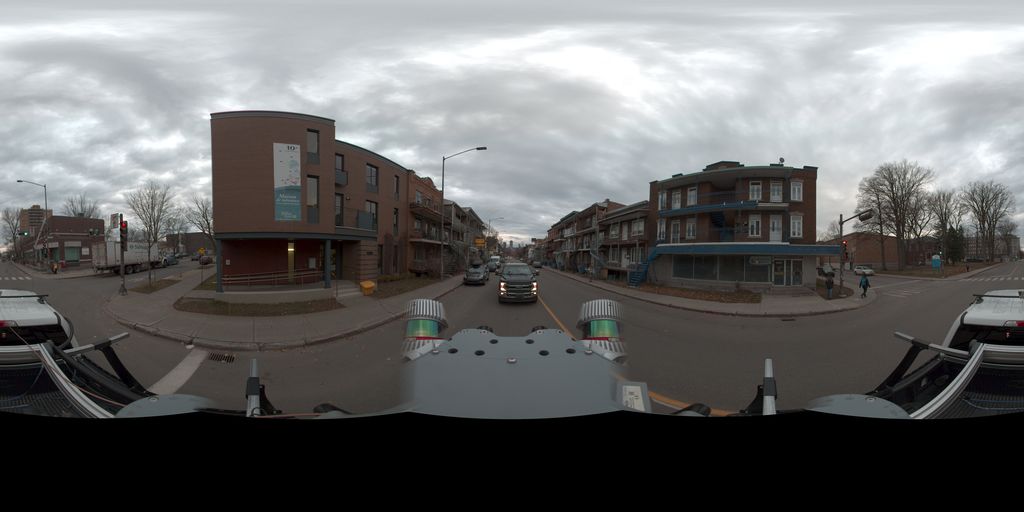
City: quebec_city